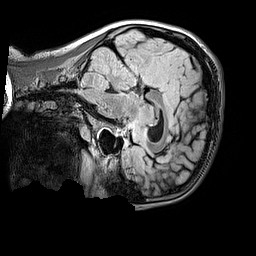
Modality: FLAIR
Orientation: sagittal
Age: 11
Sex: male
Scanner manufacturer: siemens
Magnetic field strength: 3 T
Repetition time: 5 s
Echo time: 0.388 s